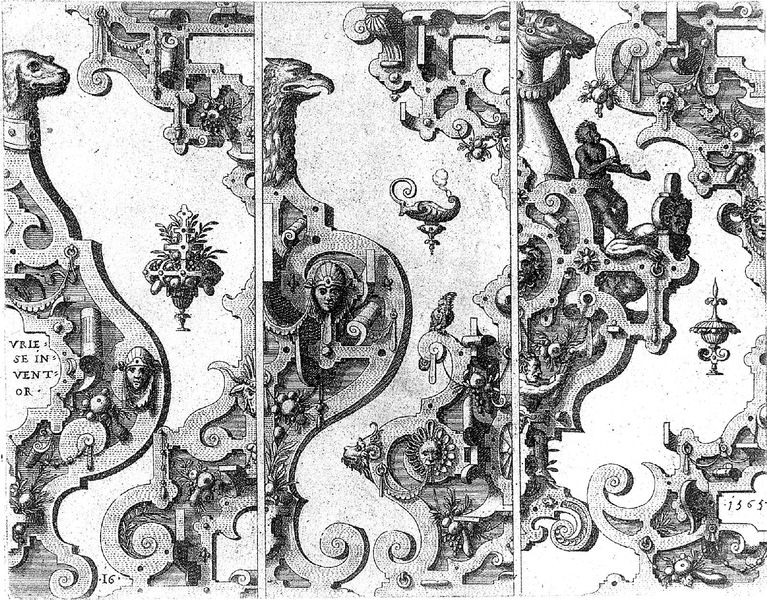
Titel: “Corinthia und Composita”
Künstler: Hans Vredeman de Vries
Institution: Hamburg, Museum für Kunst und Gewerbe
Schlagwörter: adler, kopf, vogel, sitzen, blumen, frau, köpfe, lampe, schwarz, skizze, weiss, zeichnung, hund, tier, tiere, muster, ornament, gesicht, sonne, drei, renaissance, pferd, engel, früchte, vase, schrift, studie, graphik, tapete, inschrift, datum, dekor, ornamente, verzierung, bögen, eisen, maske, druck, schwarz-weiss, stich, text, buchstaben, entwurf, wappen, schnörkel, faun, römisch, teile, kringel, masken, triptichon, schmiedearbeit, wunderlampe, rollwerk, 1565, drei teile, jarheszahl, radwerk, andler